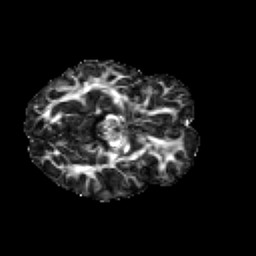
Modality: FA
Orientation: axial
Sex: female
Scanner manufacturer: siemens
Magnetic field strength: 3 T
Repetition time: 5 s
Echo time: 0.071 s